Field crop: maize
Growth stage: 2
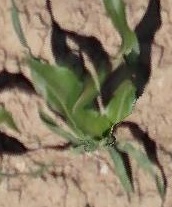
Species: maize